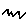
Label: zigzag